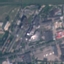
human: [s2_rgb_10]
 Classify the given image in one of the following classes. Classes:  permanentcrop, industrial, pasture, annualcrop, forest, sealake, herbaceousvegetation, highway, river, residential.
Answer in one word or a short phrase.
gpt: Industrial